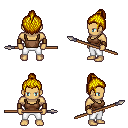
a pixel art fantasy rpg character, male body template, human, tanned skin, brown pirate shirt, white pants, blonde short topknot hairstyle, leather bracers, spear, four views (front, back, left, right), 2x2 character sprite sheet, small pixel art, hard edges, no anti-aliasing